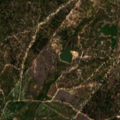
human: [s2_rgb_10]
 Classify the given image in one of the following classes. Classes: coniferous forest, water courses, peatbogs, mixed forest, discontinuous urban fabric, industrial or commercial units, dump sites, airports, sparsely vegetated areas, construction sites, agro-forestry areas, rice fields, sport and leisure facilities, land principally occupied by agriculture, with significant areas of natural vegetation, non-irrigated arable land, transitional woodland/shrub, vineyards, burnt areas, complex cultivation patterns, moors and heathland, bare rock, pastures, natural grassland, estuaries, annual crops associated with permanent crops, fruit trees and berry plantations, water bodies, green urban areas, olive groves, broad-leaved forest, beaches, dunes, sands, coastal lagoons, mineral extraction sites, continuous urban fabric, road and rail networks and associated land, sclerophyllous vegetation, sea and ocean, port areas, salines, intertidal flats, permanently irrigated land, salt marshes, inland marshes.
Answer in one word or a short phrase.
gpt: continuous urban fabric